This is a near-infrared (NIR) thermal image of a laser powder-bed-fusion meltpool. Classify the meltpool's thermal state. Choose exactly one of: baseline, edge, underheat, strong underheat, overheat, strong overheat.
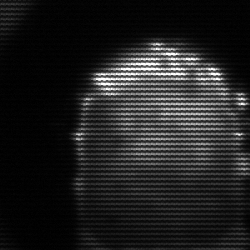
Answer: baseline